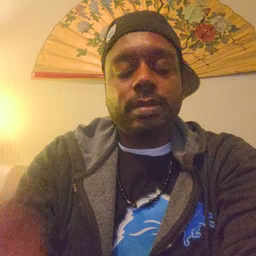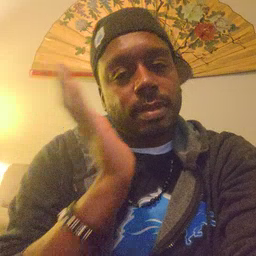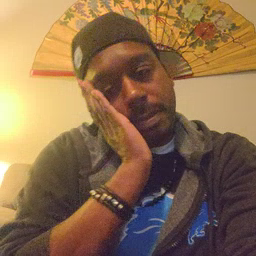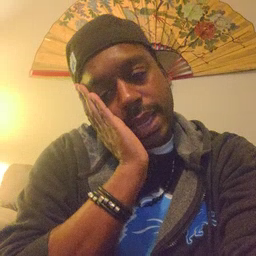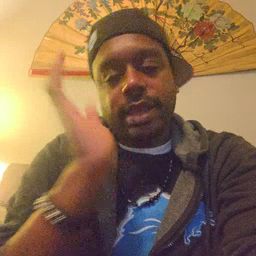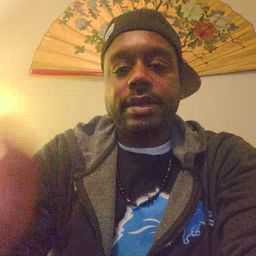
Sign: bed